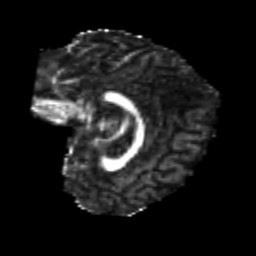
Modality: FA
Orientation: sagittal
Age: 22
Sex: female
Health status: healthy
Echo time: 0.074 s